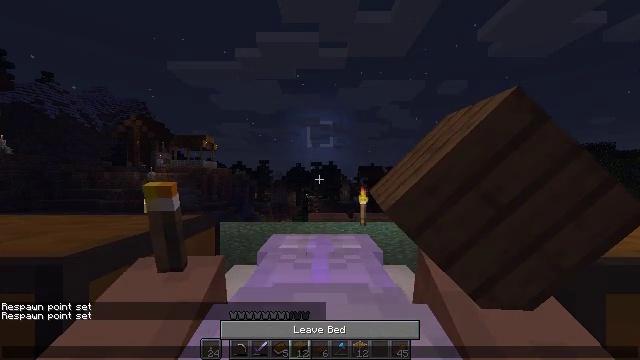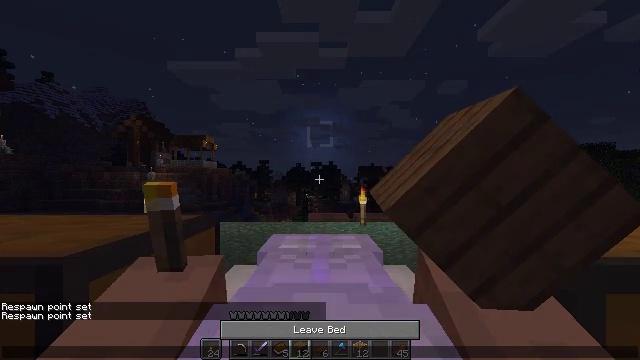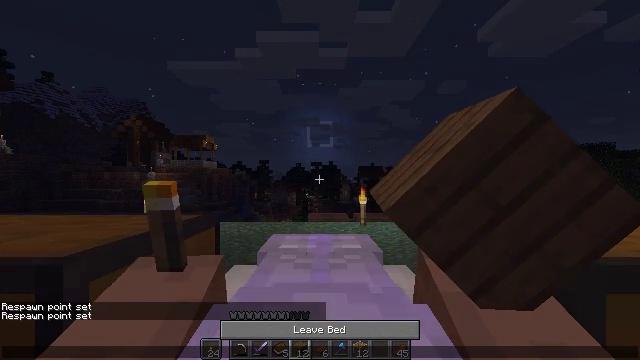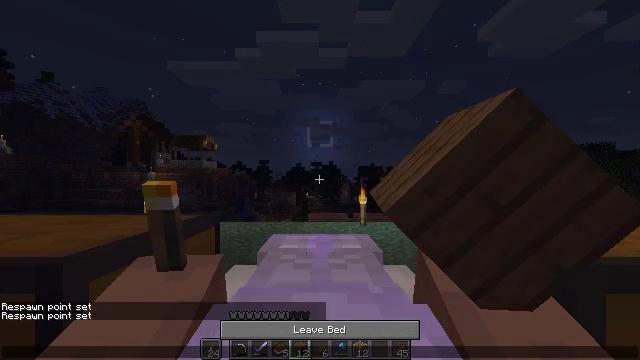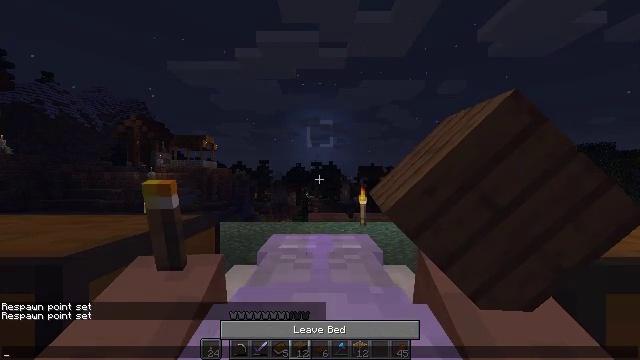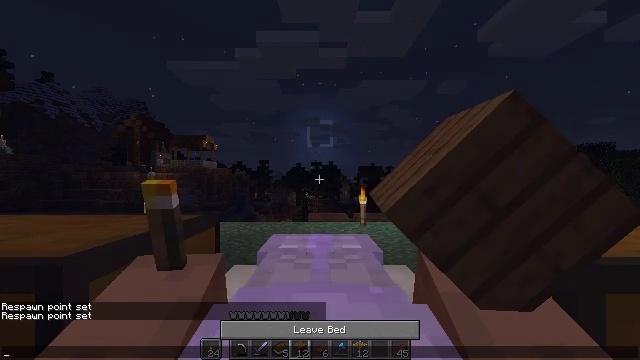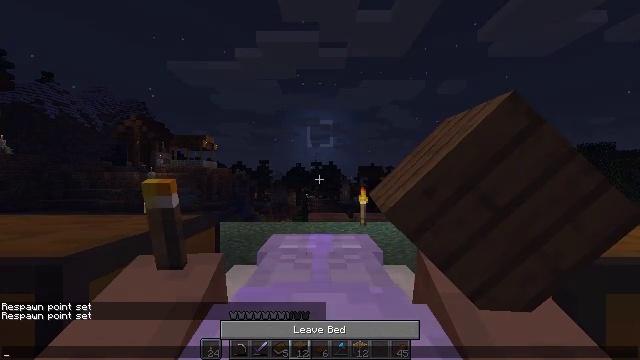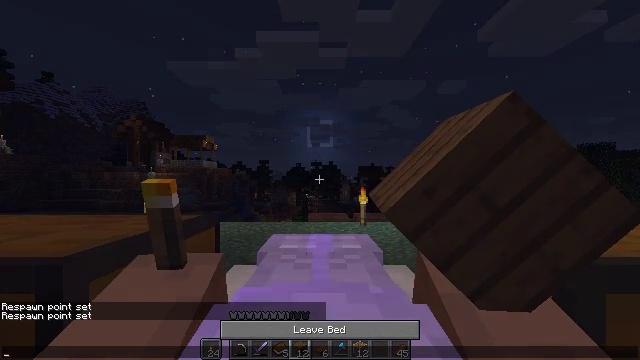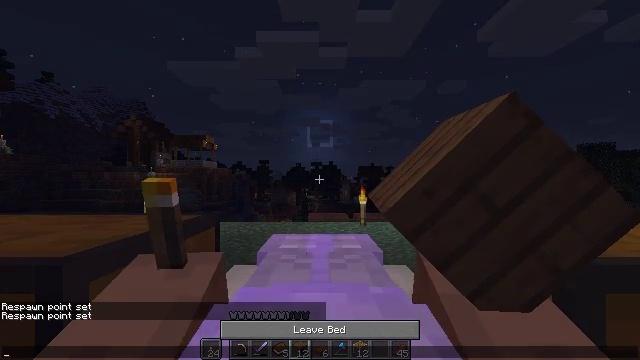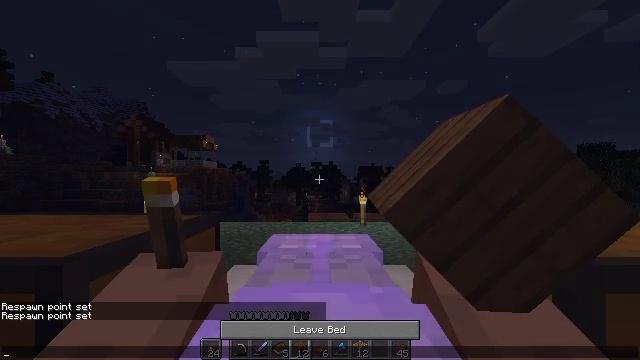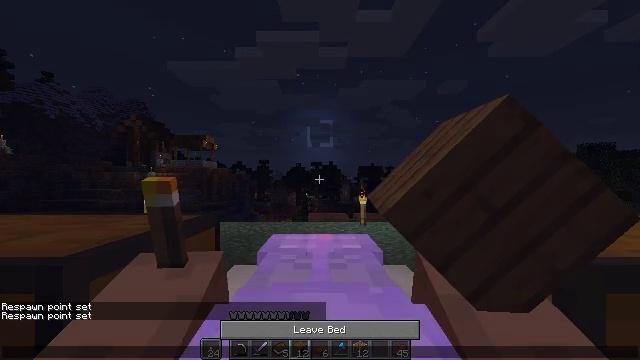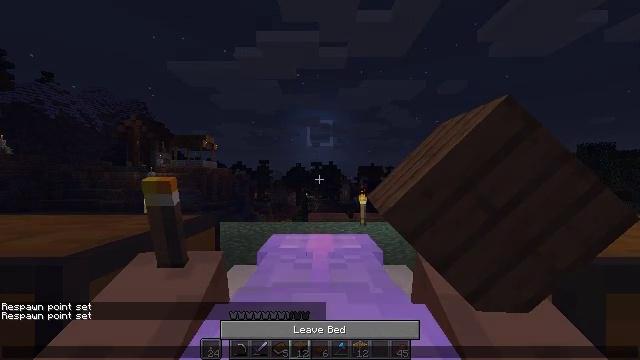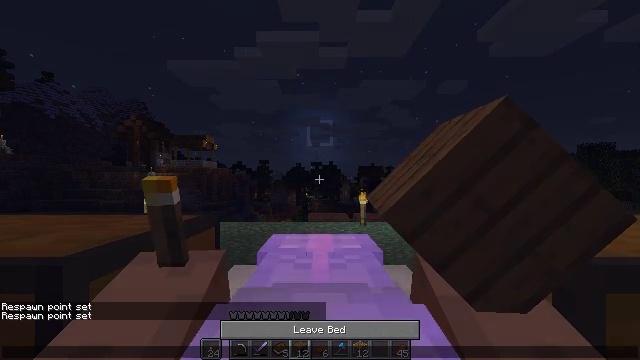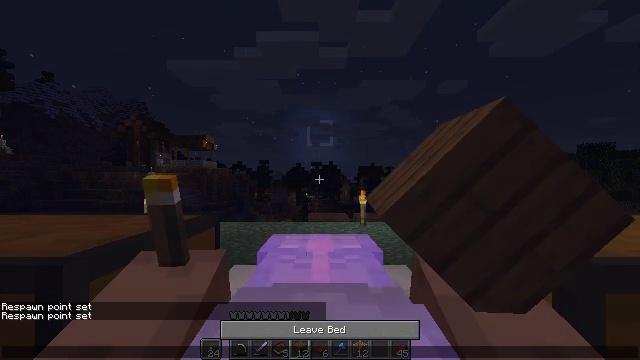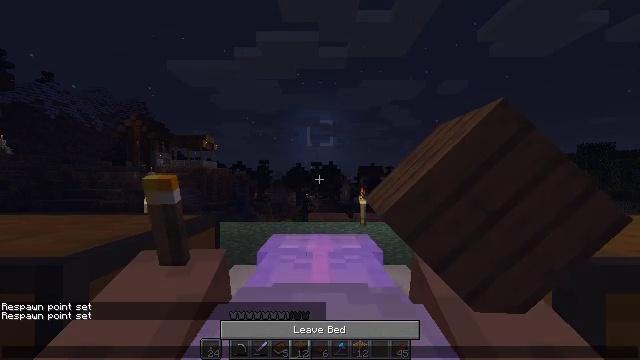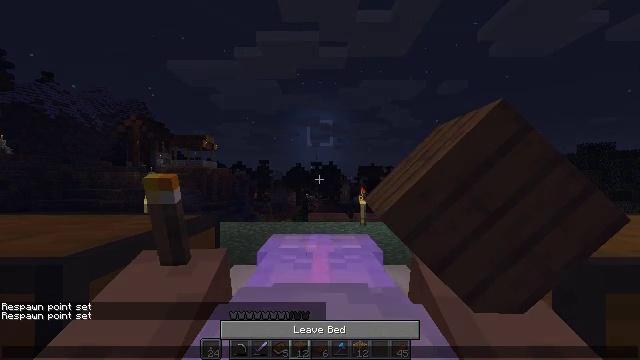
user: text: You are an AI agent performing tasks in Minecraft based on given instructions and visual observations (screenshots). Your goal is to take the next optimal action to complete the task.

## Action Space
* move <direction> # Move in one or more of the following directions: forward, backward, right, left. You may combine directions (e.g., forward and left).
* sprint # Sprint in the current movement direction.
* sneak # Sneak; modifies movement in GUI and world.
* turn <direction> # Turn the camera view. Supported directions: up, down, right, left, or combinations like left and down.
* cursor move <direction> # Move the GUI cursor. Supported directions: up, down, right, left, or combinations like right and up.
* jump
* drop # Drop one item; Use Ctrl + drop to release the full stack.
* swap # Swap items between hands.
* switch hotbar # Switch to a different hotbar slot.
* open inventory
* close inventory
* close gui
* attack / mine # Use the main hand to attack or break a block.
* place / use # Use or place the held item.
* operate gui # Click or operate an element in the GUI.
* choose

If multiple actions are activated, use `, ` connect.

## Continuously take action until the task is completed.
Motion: motion action
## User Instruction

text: Use sticks and spruce planks to craft a spruce fence gate.
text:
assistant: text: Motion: no_op
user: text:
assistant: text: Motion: no_op
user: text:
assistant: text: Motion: no_op
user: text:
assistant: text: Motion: no_op
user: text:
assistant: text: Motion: no_op
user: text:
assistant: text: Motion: no_op
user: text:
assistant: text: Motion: no_op
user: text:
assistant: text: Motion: no_op
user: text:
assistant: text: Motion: no_op
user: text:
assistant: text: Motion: no_op
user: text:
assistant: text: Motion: no_op
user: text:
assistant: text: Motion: no_op
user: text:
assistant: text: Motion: no_op
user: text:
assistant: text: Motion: no_op
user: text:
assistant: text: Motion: no_op
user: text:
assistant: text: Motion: no_op
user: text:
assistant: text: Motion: no_op
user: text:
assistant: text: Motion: no_op
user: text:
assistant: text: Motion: no_op
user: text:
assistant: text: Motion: no_op
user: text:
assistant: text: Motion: no_op
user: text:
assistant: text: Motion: no_op
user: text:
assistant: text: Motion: no_op
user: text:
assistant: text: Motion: no_op
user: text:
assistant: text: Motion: no_op
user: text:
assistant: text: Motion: no_op
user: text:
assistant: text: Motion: no_op
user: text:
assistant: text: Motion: no_op
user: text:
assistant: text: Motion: no_op
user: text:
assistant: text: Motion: no_op